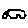
Label: car